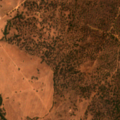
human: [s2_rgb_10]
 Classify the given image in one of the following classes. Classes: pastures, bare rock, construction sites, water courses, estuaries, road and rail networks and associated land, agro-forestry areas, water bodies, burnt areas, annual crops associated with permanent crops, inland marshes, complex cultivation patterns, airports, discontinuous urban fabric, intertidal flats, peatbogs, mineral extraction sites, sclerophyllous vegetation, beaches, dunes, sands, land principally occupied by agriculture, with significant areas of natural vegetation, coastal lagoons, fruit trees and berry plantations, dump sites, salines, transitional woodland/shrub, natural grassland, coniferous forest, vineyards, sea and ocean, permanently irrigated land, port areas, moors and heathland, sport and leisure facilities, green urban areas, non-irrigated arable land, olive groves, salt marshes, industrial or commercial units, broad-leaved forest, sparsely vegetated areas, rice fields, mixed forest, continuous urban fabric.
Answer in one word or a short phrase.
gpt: non-irrigated arable land, agro-forestry areas, transitional woodland/shrub